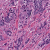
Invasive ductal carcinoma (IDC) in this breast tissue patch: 1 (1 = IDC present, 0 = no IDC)